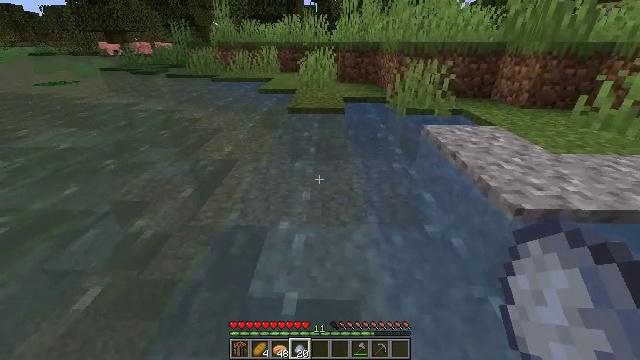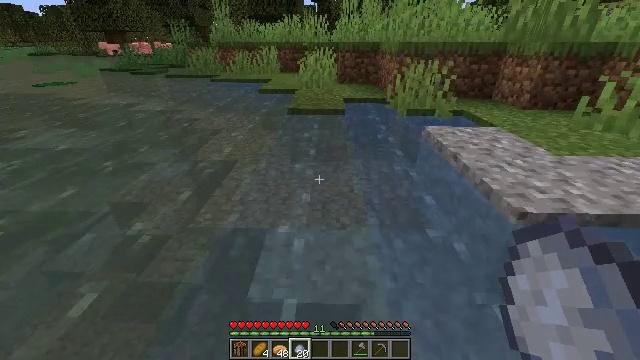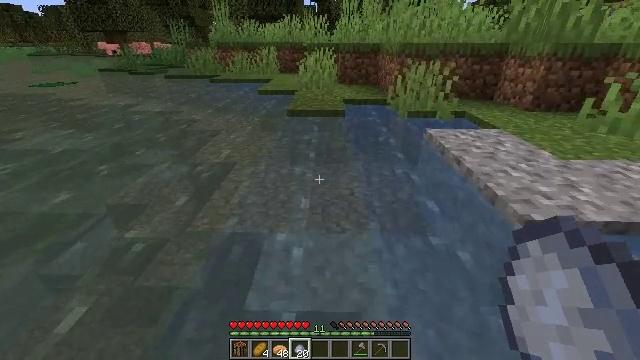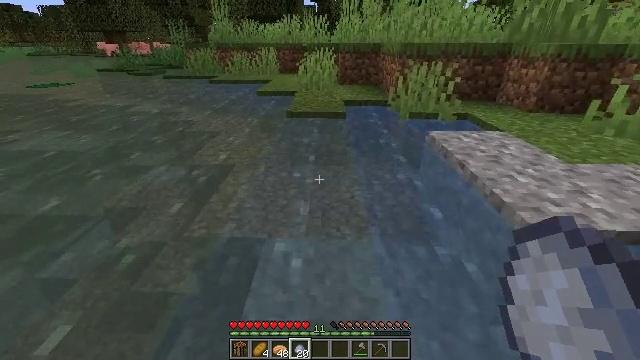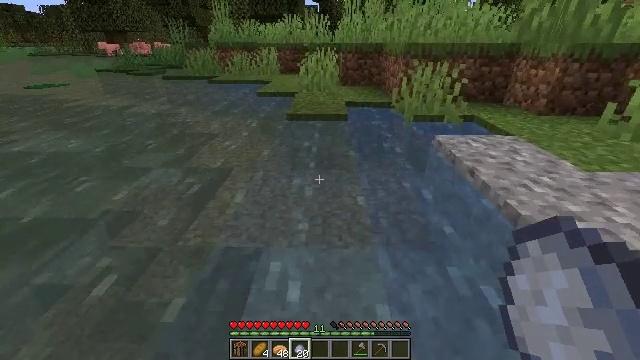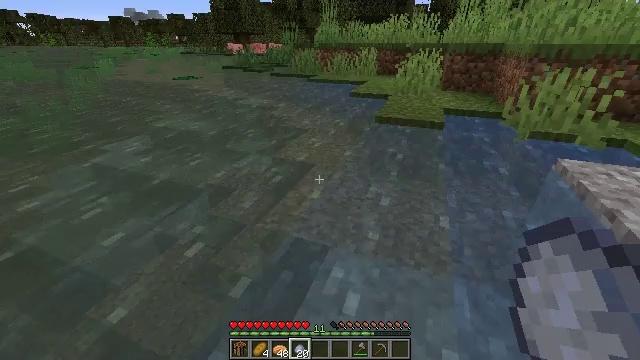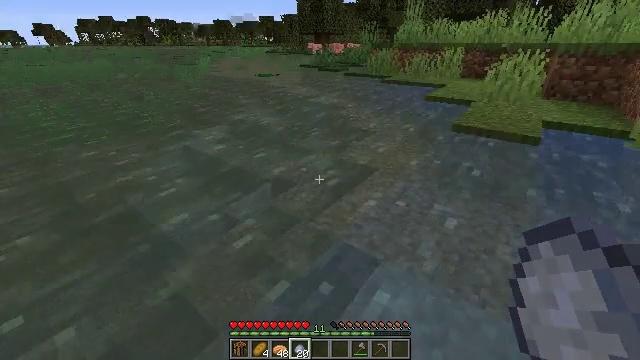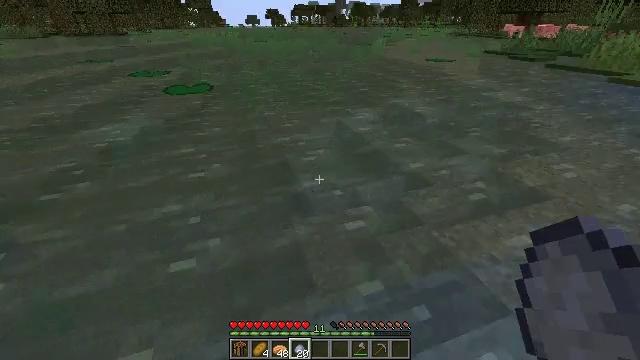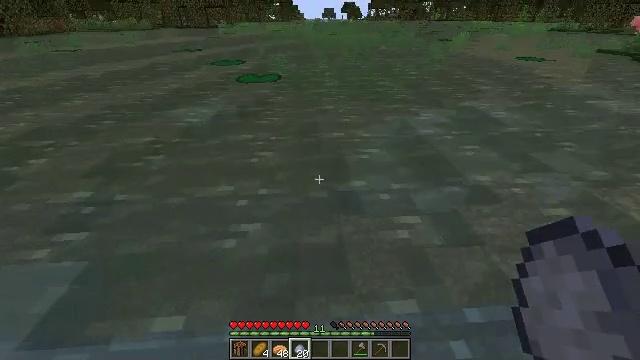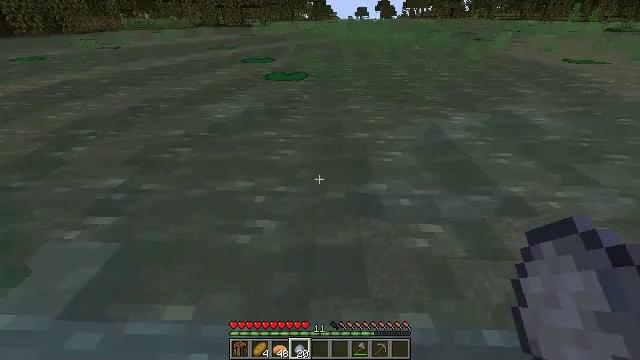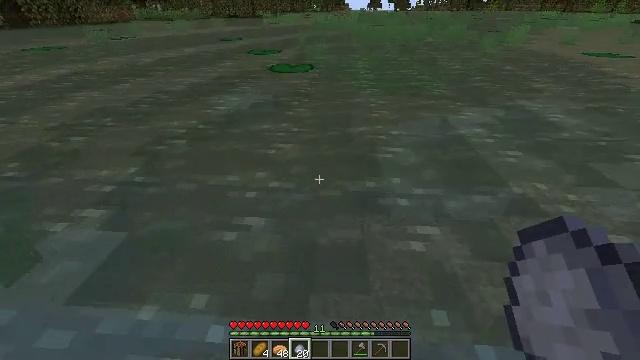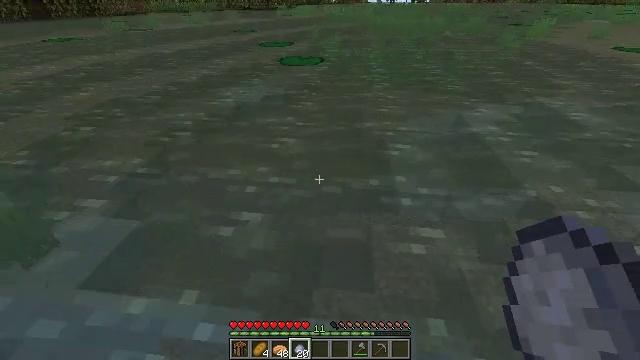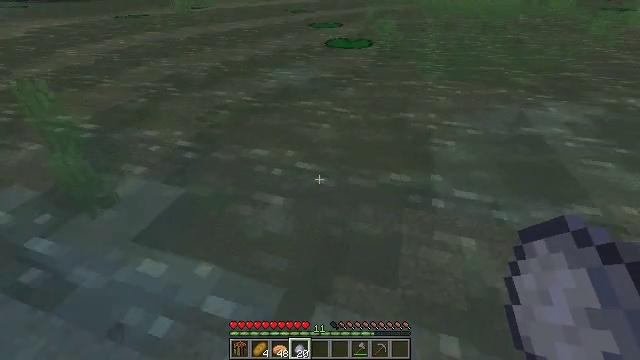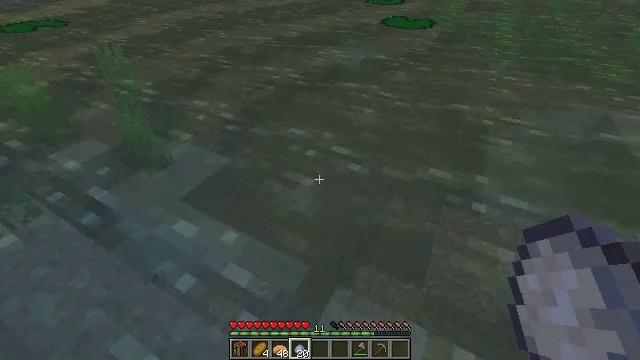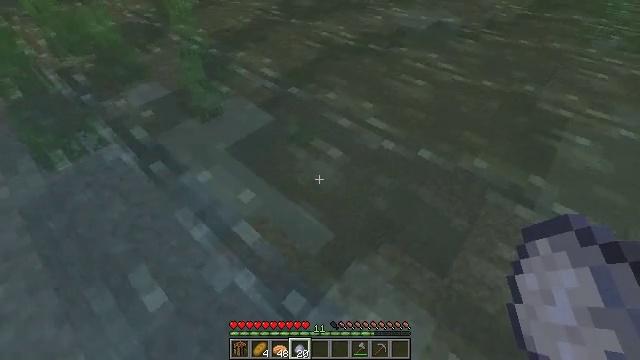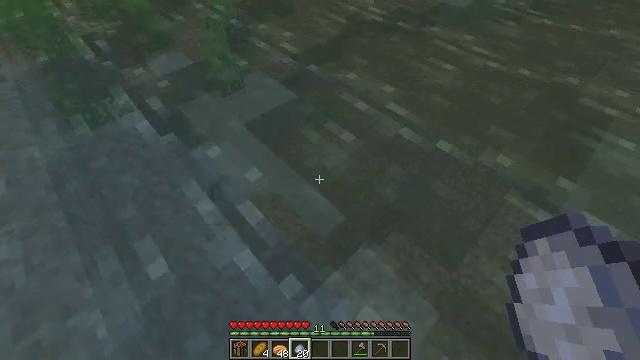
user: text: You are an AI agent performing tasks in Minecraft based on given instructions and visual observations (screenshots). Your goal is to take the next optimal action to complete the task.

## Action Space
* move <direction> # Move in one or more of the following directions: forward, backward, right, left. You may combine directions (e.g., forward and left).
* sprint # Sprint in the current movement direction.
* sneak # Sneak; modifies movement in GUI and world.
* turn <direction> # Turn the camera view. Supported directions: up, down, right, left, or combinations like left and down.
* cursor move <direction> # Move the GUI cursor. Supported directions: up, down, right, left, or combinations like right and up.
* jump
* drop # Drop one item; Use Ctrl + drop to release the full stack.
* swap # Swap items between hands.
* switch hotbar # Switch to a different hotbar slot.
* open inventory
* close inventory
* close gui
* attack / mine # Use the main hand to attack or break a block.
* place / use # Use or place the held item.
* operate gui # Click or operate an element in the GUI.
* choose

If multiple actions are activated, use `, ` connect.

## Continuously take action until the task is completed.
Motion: motion action
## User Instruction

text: Break the clay block to collect it.
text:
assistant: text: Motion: move forward
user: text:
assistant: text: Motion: move forward
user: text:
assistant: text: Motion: move forward
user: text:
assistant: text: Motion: move forward
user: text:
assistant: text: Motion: move forward, turn left
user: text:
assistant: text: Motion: move forward, turn left
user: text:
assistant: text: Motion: move forward, turn left and down
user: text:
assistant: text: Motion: move forward, turn left and down
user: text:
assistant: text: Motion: move forward and move right, turn left
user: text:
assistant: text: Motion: move forward and move right, turn left and down
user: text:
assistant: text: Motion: move forward and move right, turn left and down
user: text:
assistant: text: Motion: move forward and move right, turn left and down
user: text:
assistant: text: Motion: move forward, turn left and down
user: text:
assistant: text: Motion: move forward, turn left and down
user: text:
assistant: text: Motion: move forward, turn left and down
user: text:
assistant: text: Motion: move forward
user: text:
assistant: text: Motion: move forward
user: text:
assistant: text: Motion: move forward
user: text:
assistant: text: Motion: move forward
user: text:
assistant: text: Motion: move forward
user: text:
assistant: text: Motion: move forward
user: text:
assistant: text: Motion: move forward
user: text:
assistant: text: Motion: move forward, turn left
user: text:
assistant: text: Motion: move forward, turn left
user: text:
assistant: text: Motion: move forward, turn left
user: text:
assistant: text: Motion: move forward, turn left and up
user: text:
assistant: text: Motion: move forward, turn left and up
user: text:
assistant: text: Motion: move forward
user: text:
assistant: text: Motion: move forward
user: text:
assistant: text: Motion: move forward